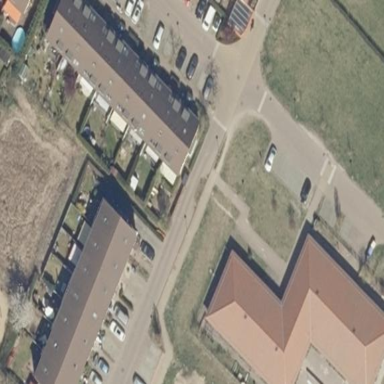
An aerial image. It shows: Terrace building.